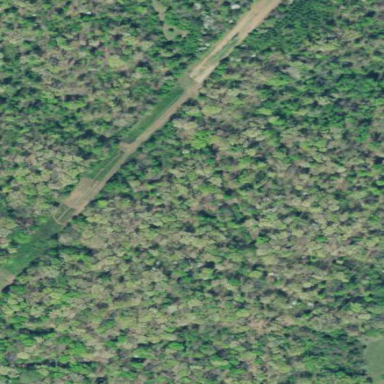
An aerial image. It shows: Beautiful woodland area.